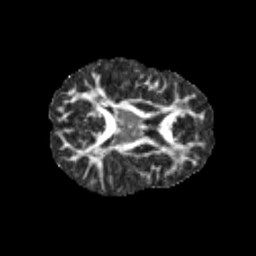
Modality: FA
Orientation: axial
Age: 10
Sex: male
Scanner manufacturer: siemens
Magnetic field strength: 3 T
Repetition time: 3.8 s
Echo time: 0.07 s